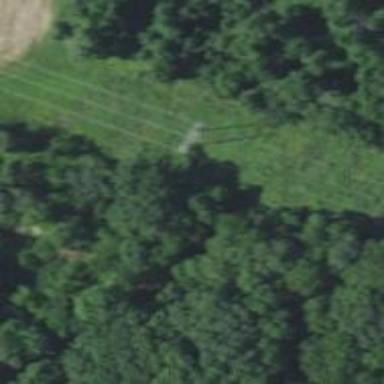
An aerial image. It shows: H-frame designed tower for power lines.